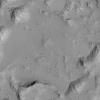
Atmospheric dust classification: not_dusty